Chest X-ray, AP view. Patient: 69 years old, sex F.
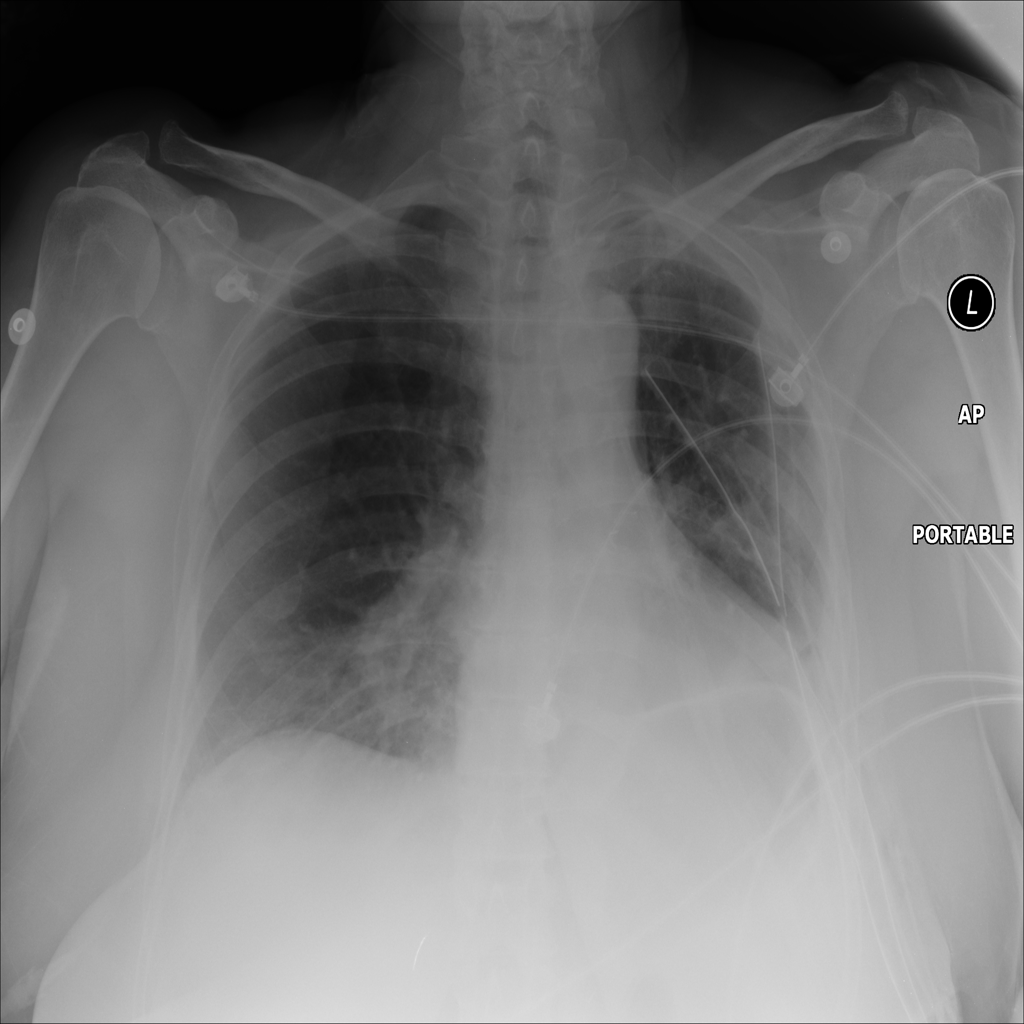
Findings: Pleural_Thickening